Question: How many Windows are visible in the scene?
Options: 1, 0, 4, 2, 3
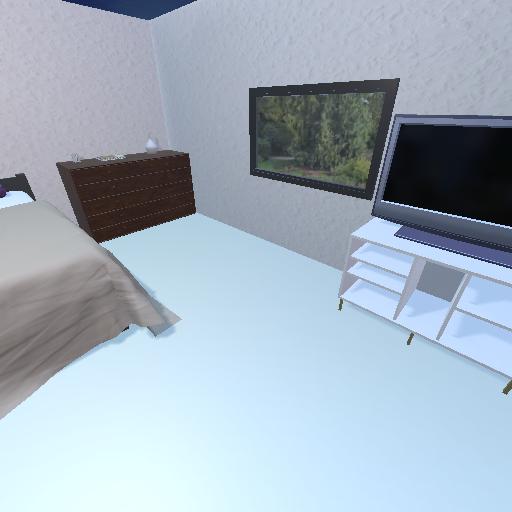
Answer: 1